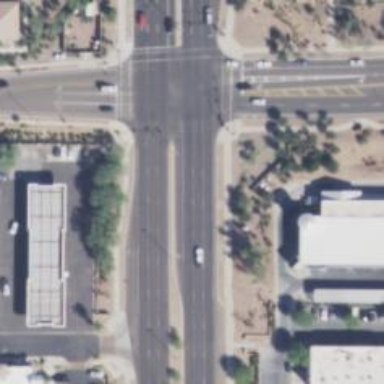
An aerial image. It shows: Solid stop line on the road marking.